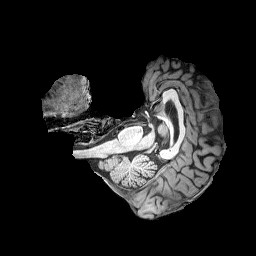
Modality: T1w
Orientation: axial
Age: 56
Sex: female
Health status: healthy